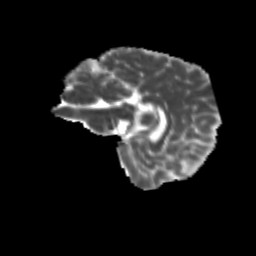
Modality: MD
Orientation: sagittal
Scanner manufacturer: siemens
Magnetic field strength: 3 T
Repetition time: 9.2 s
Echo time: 0.084 s